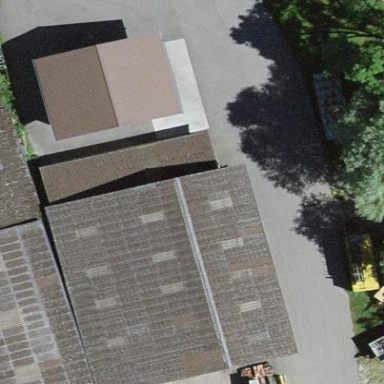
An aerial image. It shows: Warehouse.